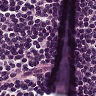
Metastatic tissue present: no